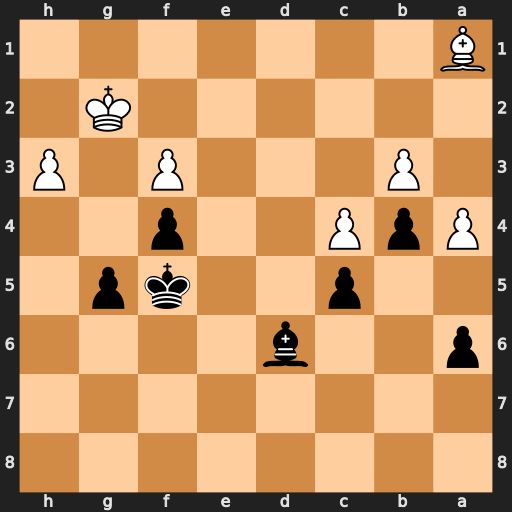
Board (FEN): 8/8/p2b4/2p2kp1/PpP2p2/1P3P1P/6K1/B7
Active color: b
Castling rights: -
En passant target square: -
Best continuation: Be5 Bxe5 Kxe5 Kf2 Kd4